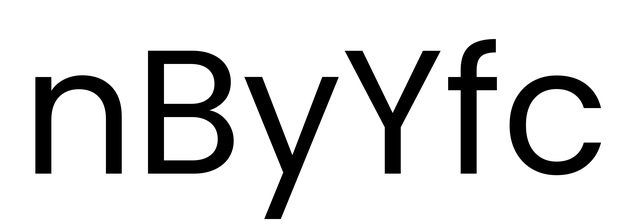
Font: Poppins-Regular